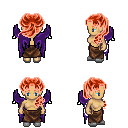
a pixel art fantasy rpg character, female body template, human, tanned skin, purple wings, robe skirt, red princess hairstyle, white slippers, four views (front, back, left, right), 2x2 character sprite sheet, small pixel art, hard edges, no anti-aliasing